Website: macys
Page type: billing-address
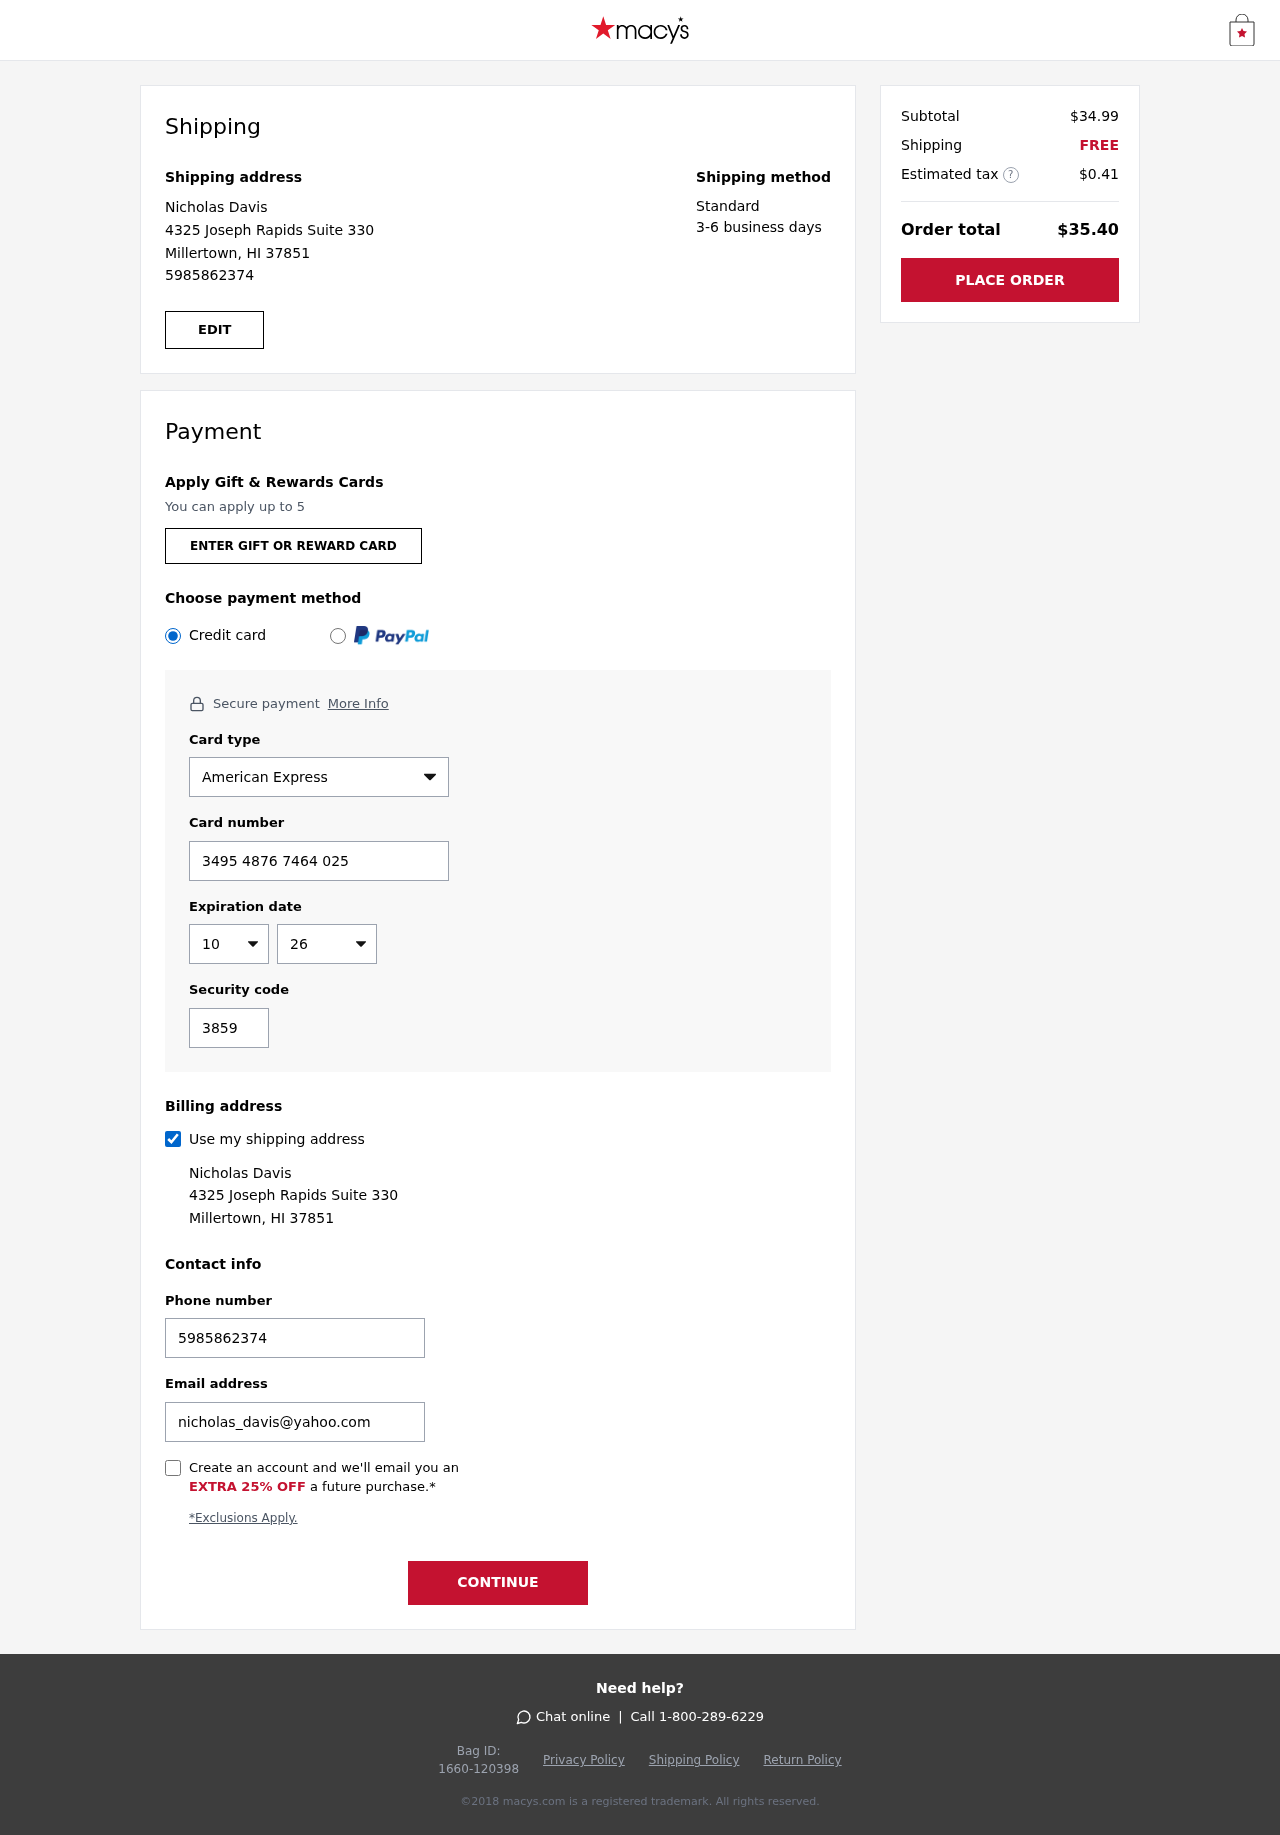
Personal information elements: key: PII_CARD_CVV
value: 3859
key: PII_CARD_EXPIRY_MONTH
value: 10
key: PII_CARD_EXPIRY_YEAR
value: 26
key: PII_CARD_NUMBER
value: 3495 4876 7464 025
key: PII_CARD_TYPE
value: American Express
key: PII_EMAIL
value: nicholas_davis@yahoo.com
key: PII_FULLNAME
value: Nicholas Davis
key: PII_PHONE
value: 5985862374
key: PII_STREET
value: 4325 Joseph Rapids Suite 330
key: PII_CITY_STATE_ZIP
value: Millertown, HI 37851
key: PII_FIRSTNAME
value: Nicholas
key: PII_LASTNAME
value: Davis
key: PII_FULLNAME2
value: Nicholas Davis
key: PII_FULLNAME3
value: Nicholas Davis
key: PII_FIRSTNAME2
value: Nicholas
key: PII_FIRSTNAME3
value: Nicholas
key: PII_LASTNAME2
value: Davis
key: PII_LASTNAME3
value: Davis
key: PII_FIRSTNAME_DERIVED
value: Nicholas
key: PII_LASTNAME_DERIVED
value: Davis
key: PII_FULLNAME_DERIVED
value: Nicholas Davis
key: PII_NAME_FULL_DERIVED
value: Nicholas Davis
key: PII_STREET2
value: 4325 Joseph Rapids Suite 330
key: PII_PHONE2
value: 5985862374
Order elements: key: ORDER_SUBTOTAL
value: $34.99
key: ORDER_SHIPPING_COST
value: FREE
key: ORDER_TAX
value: $0.41
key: ORDER_TOTAL
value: $35.40